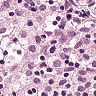
Metastatic tissue present: no